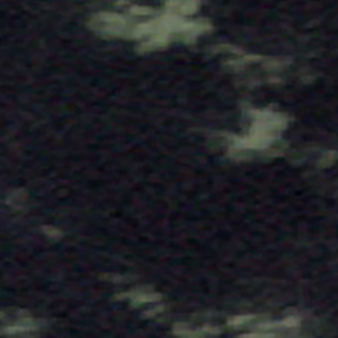
Label: other